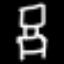
Label: chair